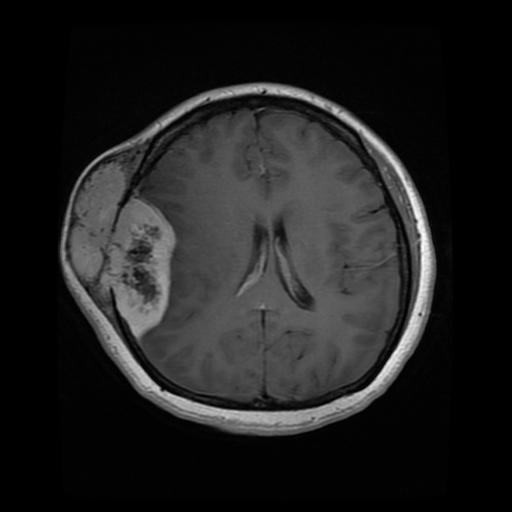
Label: meningioma